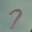
Label: 7